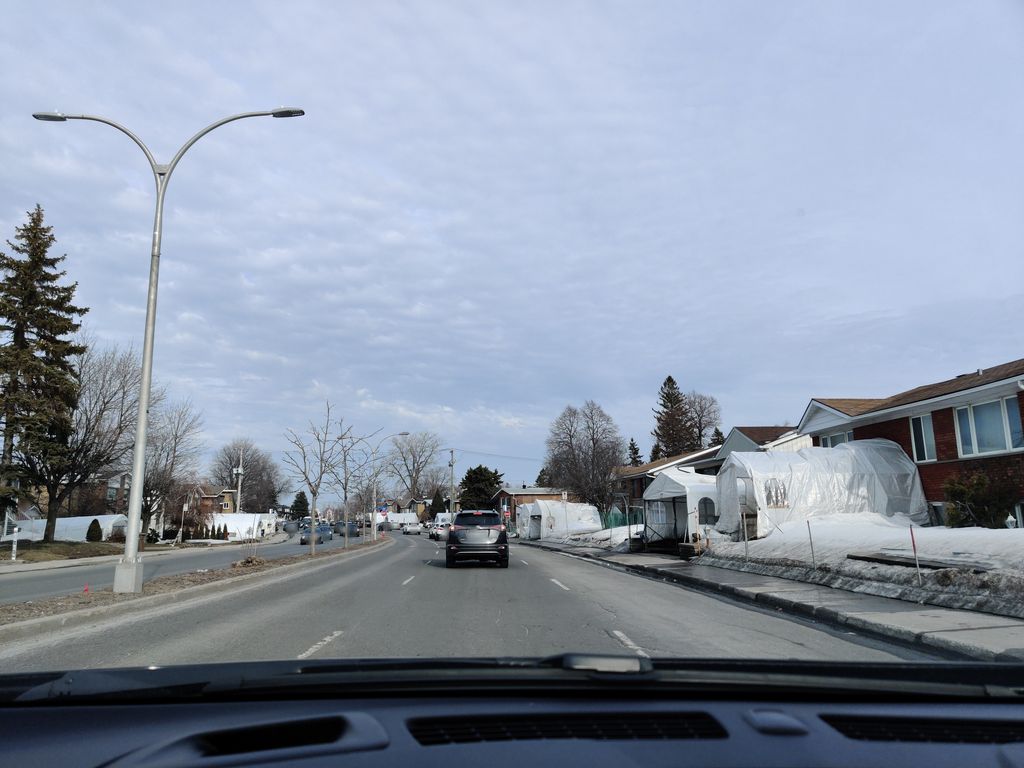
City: montreal